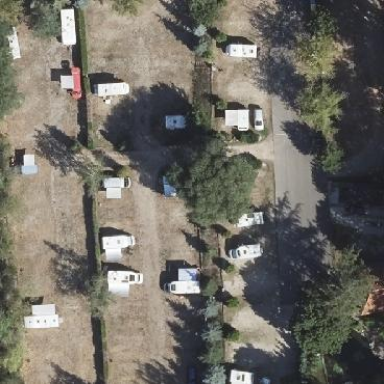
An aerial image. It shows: Caravan site with sanitary dump station for travelers.